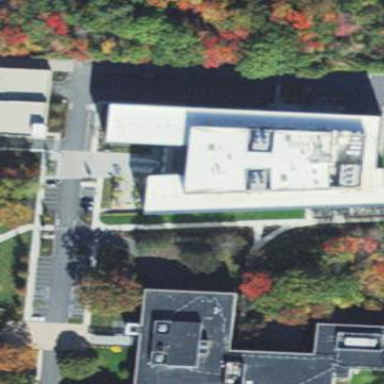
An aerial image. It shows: Office building.